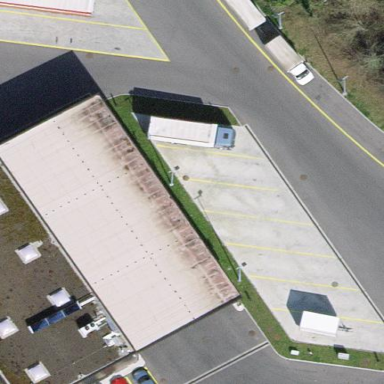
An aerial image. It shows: Industrial building.